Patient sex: M
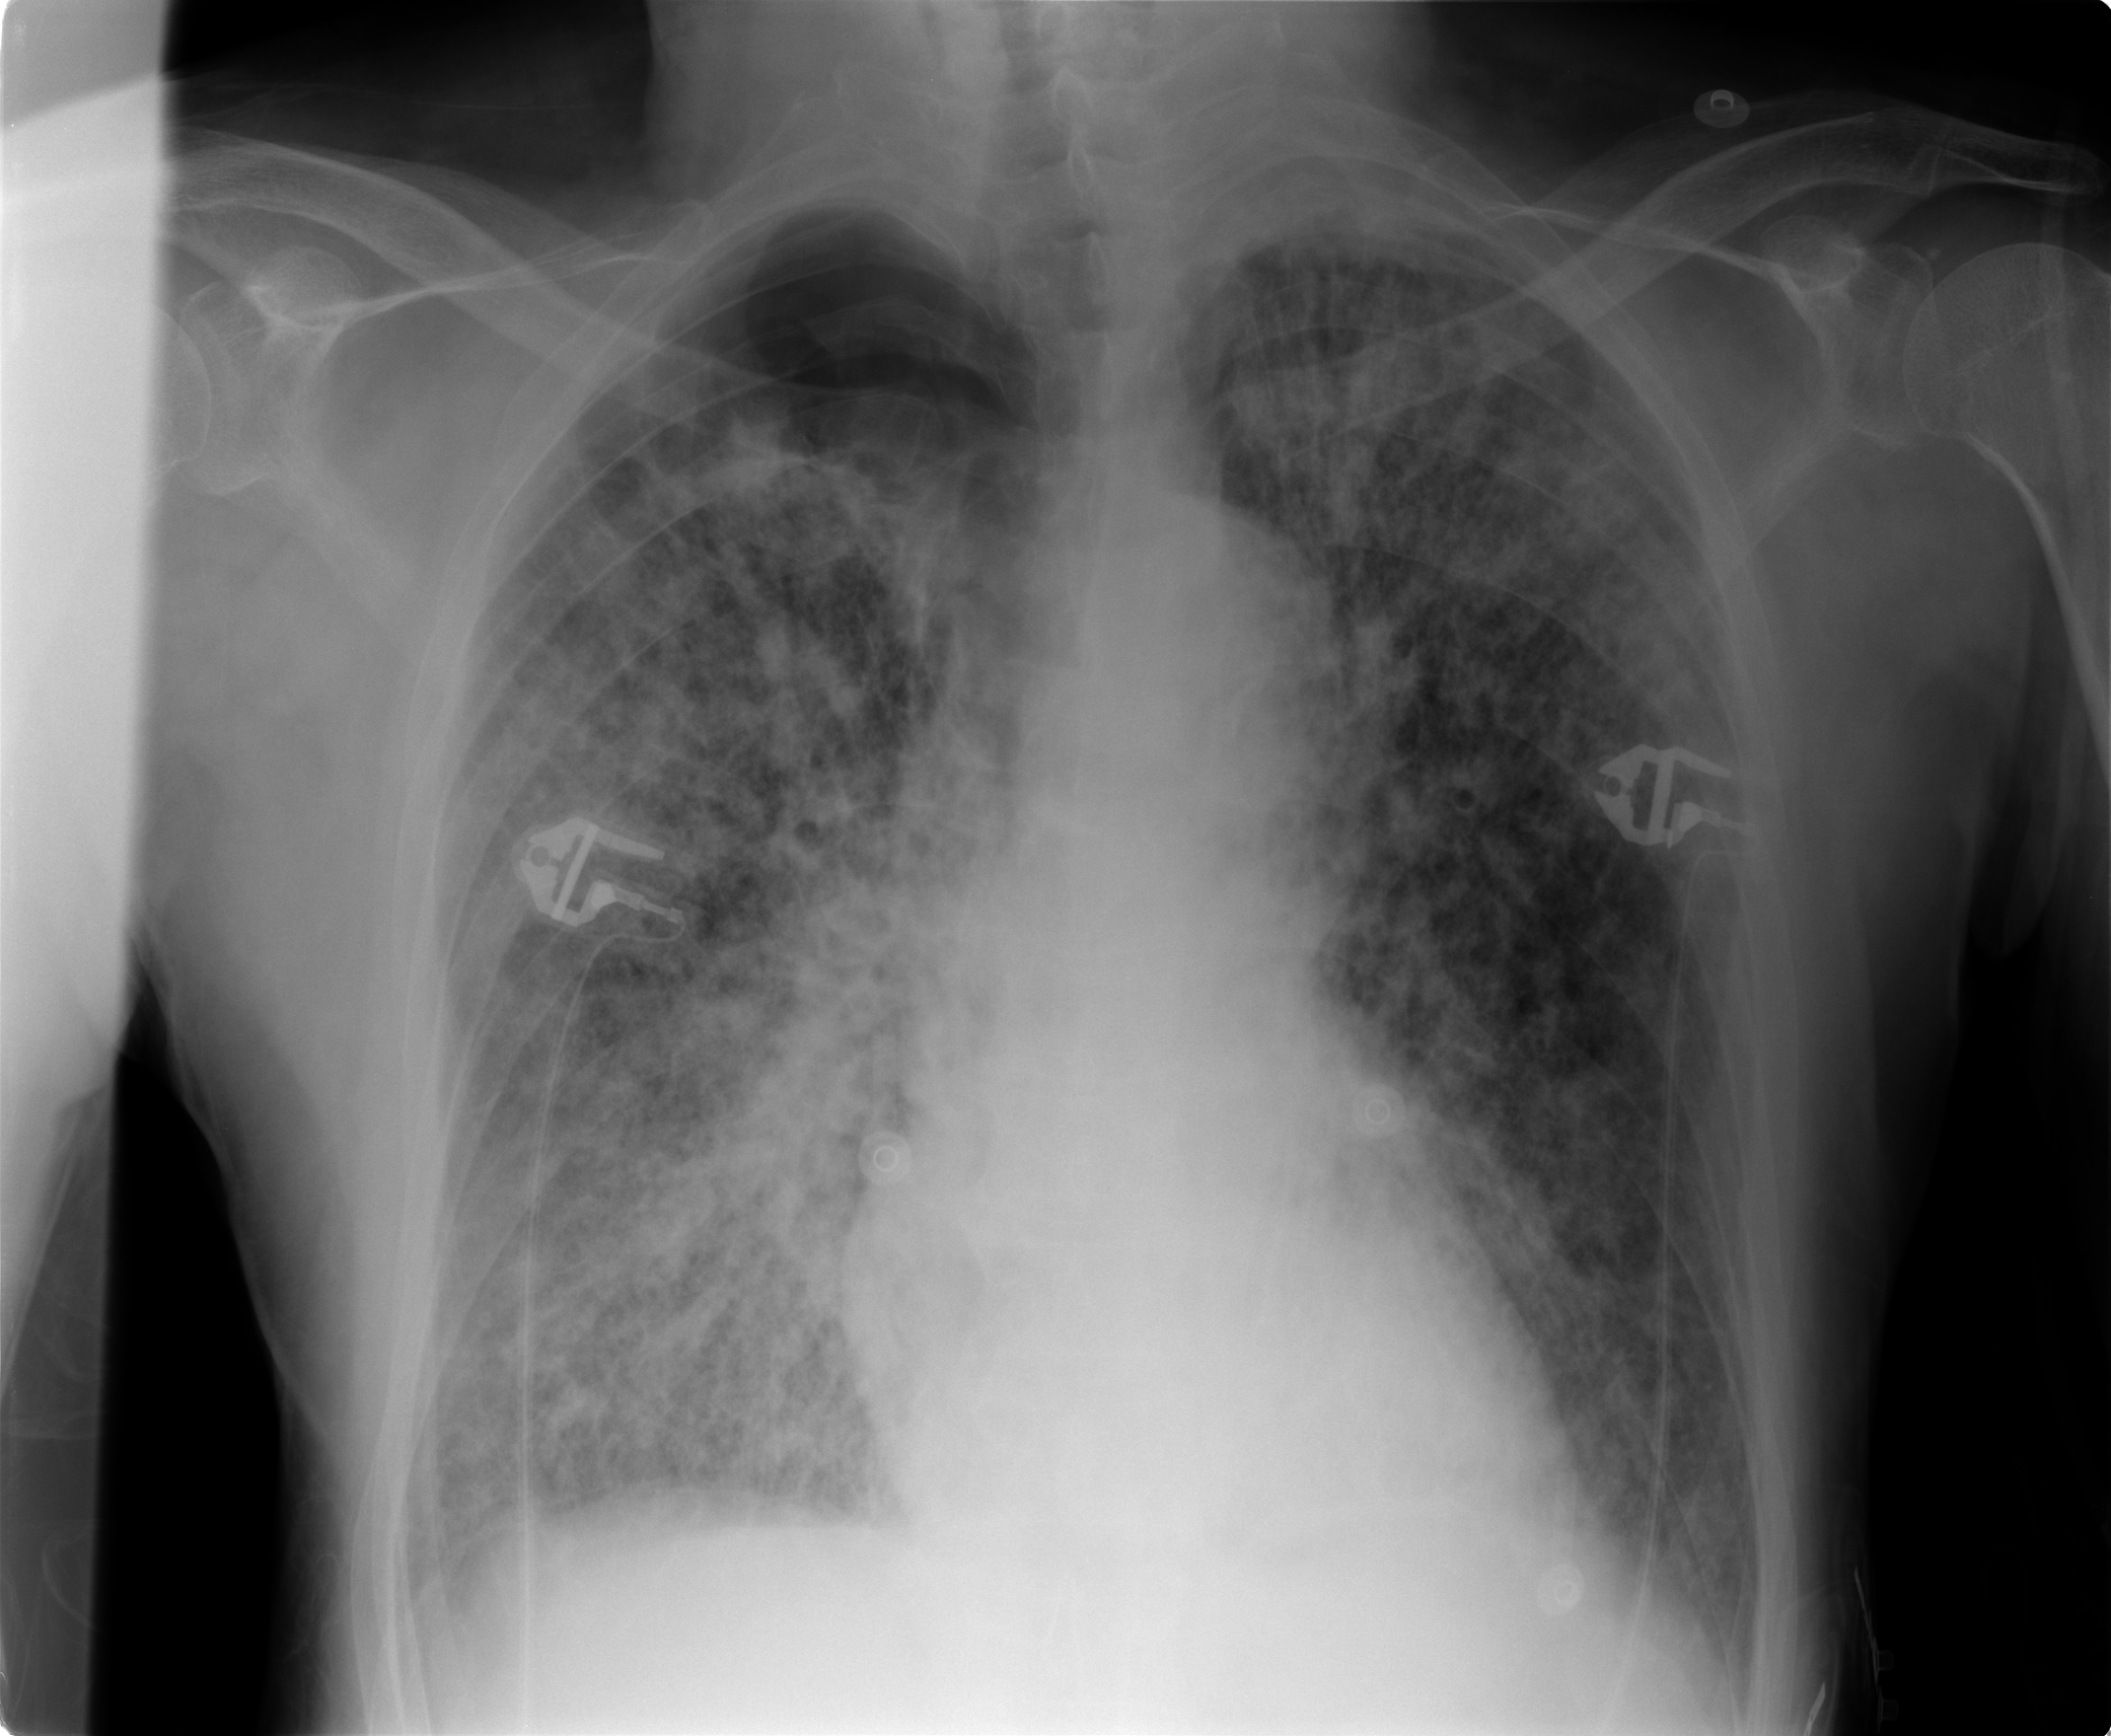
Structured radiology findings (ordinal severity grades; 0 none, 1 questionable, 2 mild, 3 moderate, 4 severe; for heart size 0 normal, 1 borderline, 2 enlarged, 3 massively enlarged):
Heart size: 0
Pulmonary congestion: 2
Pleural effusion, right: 3
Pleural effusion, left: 0
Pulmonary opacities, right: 3
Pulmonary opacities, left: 3
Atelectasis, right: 3
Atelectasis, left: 3